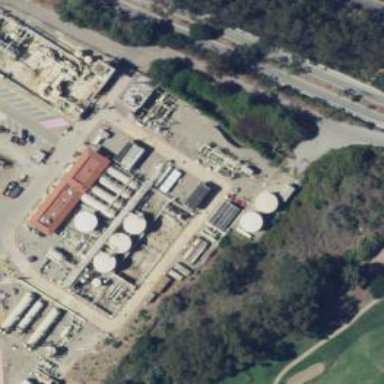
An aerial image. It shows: Industrial area dedicated to oil production. There is man-made pumping station within this industrial zone.